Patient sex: F
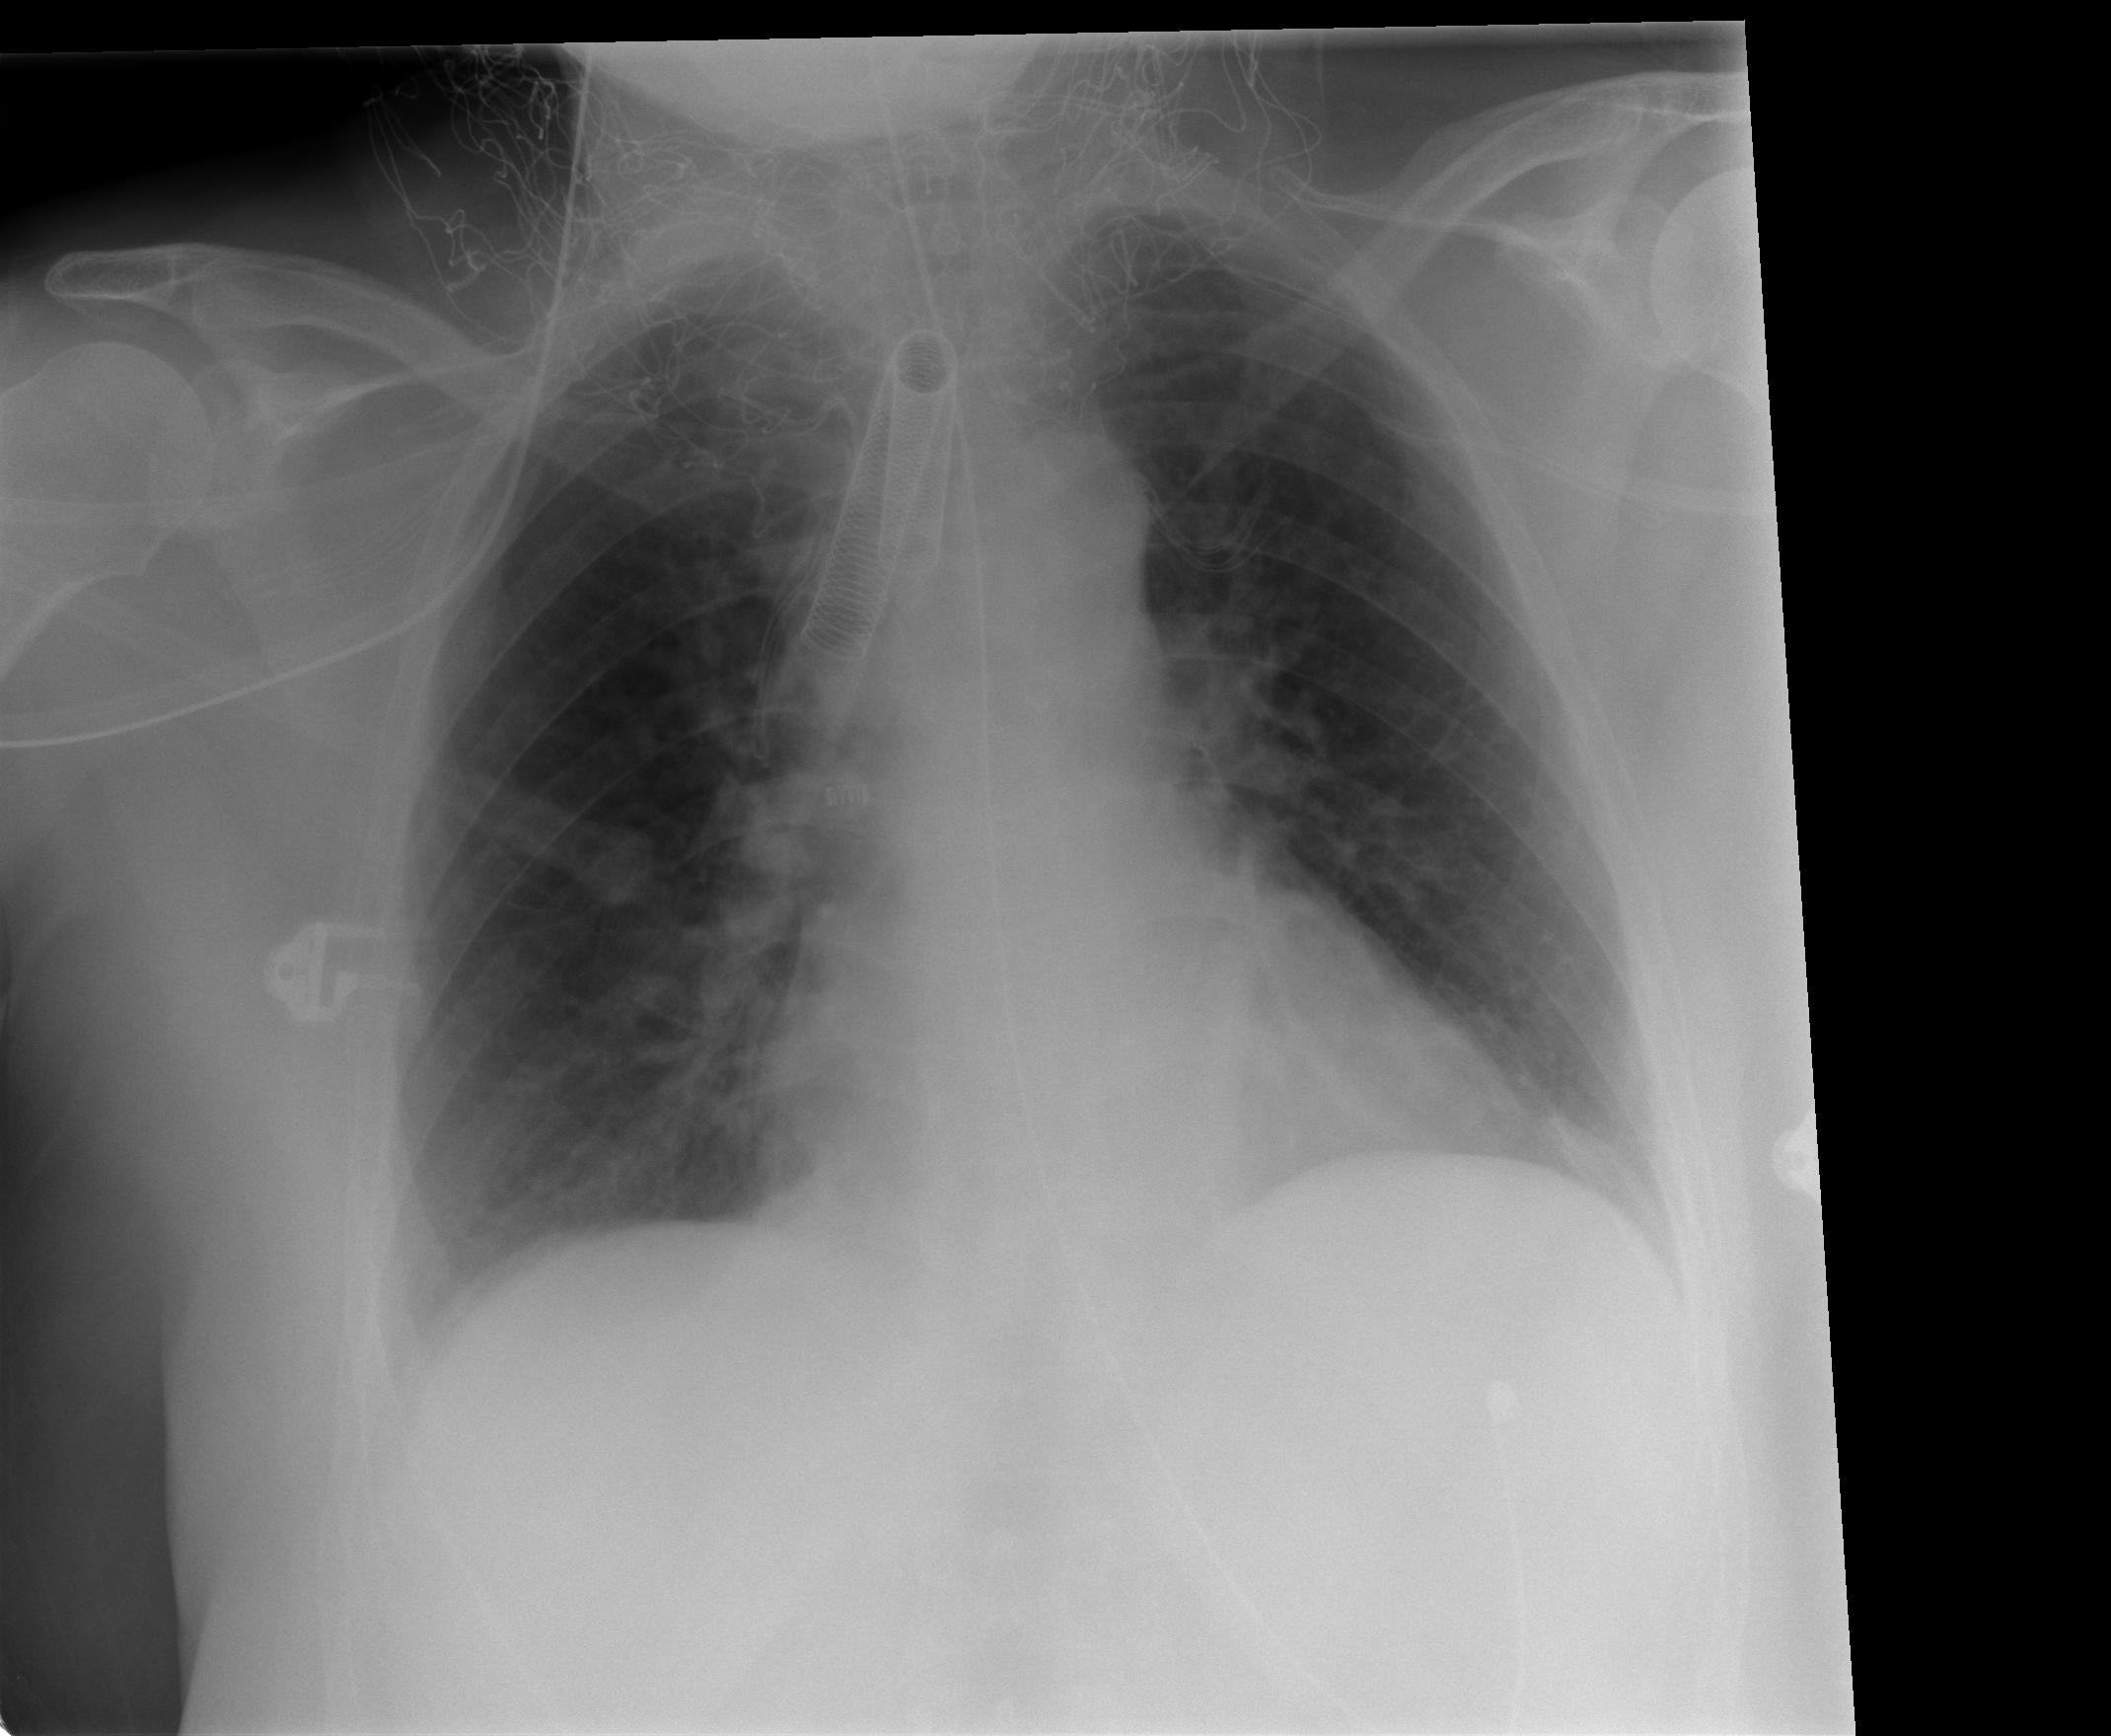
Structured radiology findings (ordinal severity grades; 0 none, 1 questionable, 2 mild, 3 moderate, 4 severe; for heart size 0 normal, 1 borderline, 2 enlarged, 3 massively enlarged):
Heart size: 0
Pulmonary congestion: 1
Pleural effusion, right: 1
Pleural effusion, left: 0
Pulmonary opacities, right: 0
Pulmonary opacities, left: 0
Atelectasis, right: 2
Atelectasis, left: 2